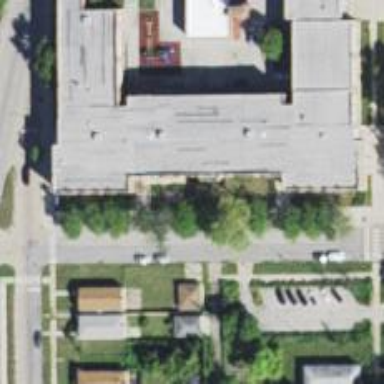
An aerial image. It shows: Alley classified as service road.